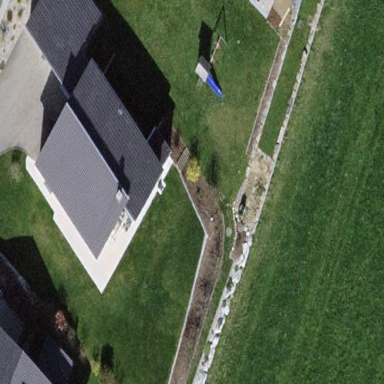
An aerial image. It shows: Simple house.